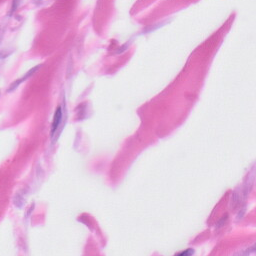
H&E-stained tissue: Skin